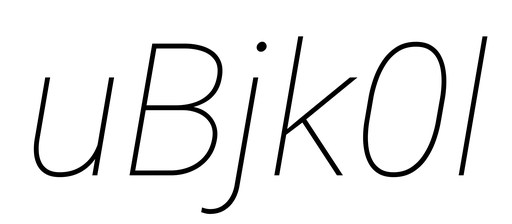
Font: Roboto-Italic_Thin_Italic